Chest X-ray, PA view. Patient: 37 years old, sex M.
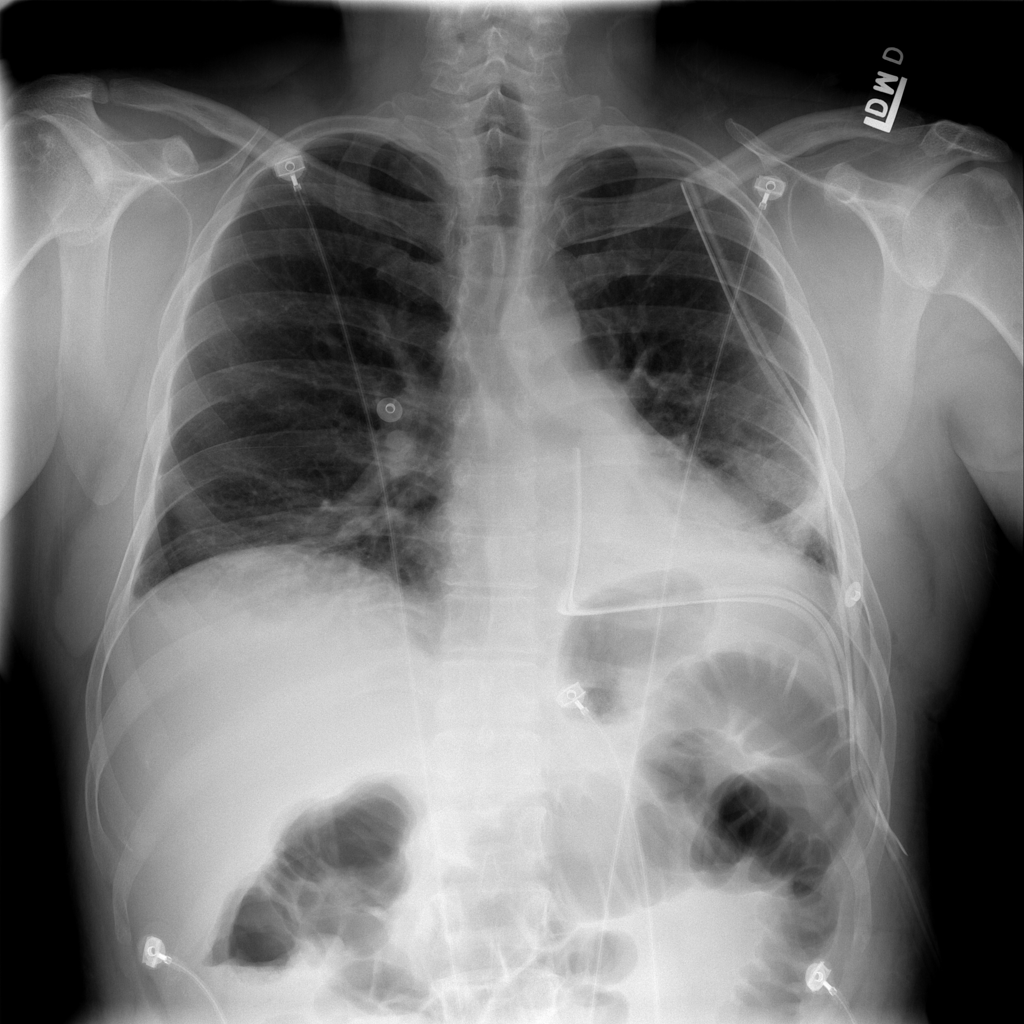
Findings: No Finding